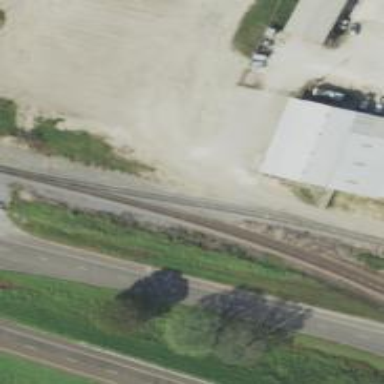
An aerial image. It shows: Railway track.